Question: Is there a way to find the average for a block of data in the same column?
This is the code I was using before which wasn't working the way i had hoped for data with fewer numbers:
'''
Sub Macro1()
'Macro1
Do Until ActiveCell.Value = ""
'Selection.End(xlDown).Select
ActiveCell.Offset(1, 0).Range("A1").Select
Selection.FormulaR1C1 = "=AVERAGE(R[-13]C:R[-1]C)"
Selection.End(xlDown).Select
Loop
End Sub
'''
Example: the image is the file I'm working on. I've got thousands of rows of this data and it's all separated by three blank rows. Is there a way to find the averages of each block of data and display it in the first blank row directly underneath the data?

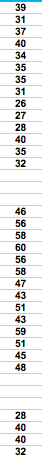
Answer: Try this: (for columnA considering 3 gaps after each block including last block)
'''
Sub DoAvginColumn()
Dim i as long, q as long, avgBlock
Dim lastrow as Range, firstrow as Range, rngcolA as Range, rngBlock as Range
Set lastrow = Range("A:A").Find(What:="*", After:=[A1], SearchDirection:=xlPrevious)
Set firstrow = Range("A:A").Find(What:="*", After:=[A1], SearchDirection:=xlNext)
Set rngcolA = Range("A" & firstrow.Row & ":" & "A" & lastrow.Row)
q = 1
For i = 1 To rngcolA.Rows.Count + 1
If rngcolA(i).Value = "" And rngcolA(i + 1).Value = "" And rngcolA(i + 2).Value = "" Then
Set rngBlock = Range(rngcolA(q), rngcolA(i - 1))
avgBlock = WorksheetFunction.Average(rngBlock)
rngcolA(i).Value = avgBlock
rngcolA(i).Font.Bold = True
q = i + 3
End If
Next
End Sub
'''
: Steps I followed: From top to bottom of respective range:
1. search for 3 consecutive blank.
2. If found, then define an appropriate range for each block starting with 1st cell of that block and ending with last cell of that block.
3. Then applied avg function on that block and put result below the block.